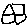
Label: house